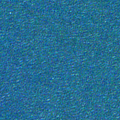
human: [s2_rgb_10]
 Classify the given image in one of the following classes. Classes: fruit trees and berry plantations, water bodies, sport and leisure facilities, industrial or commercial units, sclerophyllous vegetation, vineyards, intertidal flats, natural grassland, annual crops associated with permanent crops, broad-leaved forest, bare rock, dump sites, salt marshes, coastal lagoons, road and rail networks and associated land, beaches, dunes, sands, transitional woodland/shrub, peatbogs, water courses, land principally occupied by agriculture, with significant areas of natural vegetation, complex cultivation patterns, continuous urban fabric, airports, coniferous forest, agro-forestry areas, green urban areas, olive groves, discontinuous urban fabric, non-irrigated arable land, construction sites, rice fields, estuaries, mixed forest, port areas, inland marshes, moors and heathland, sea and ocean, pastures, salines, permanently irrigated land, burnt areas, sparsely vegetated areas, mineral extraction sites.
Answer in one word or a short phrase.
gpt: sea and ocean